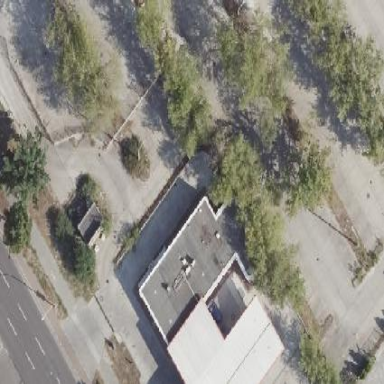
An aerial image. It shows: Retail building serving as fuel station.